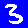
Digit: 3